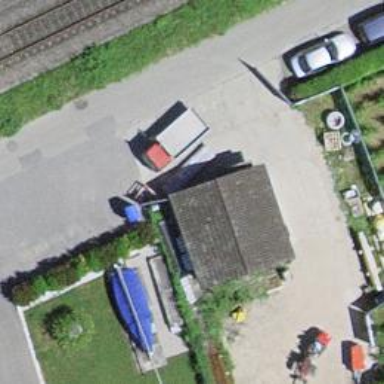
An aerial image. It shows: Garage.